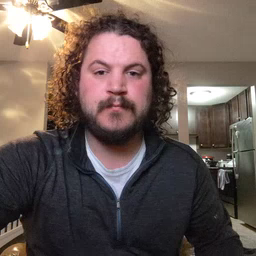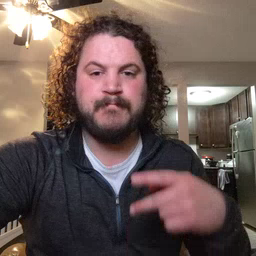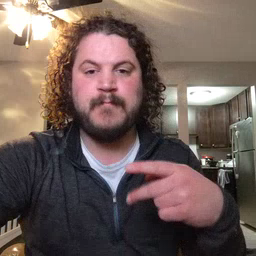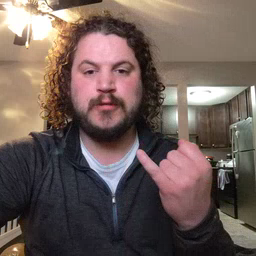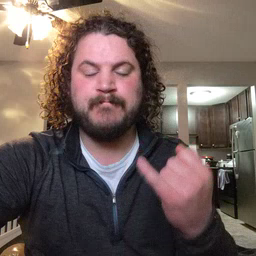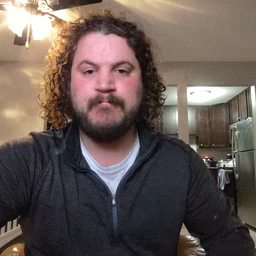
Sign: pajamas